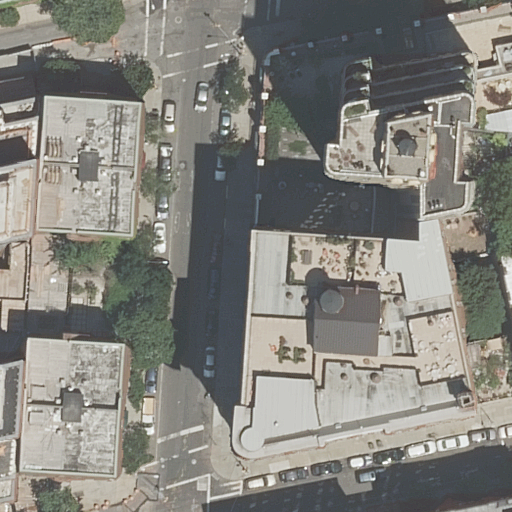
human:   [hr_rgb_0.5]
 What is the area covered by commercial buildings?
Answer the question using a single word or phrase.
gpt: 0m2

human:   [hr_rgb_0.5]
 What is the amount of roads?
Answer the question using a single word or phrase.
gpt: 3

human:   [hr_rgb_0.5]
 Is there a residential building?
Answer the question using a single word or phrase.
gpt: yes

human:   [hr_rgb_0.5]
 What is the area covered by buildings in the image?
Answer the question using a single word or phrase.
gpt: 9256m2

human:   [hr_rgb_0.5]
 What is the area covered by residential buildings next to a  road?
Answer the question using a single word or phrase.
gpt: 9256m2

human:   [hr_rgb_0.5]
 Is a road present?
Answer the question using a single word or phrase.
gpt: yes

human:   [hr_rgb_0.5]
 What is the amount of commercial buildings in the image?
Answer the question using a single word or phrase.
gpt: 0

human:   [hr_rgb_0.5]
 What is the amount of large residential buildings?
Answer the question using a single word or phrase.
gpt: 6

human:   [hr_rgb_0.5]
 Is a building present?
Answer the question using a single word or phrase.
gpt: yes

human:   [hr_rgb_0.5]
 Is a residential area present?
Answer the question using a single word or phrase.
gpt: yes

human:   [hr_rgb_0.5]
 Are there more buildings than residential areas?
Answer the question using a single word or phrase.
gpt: yes

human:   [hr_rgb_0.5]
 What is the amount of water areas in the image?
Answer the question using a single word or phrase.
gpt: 0

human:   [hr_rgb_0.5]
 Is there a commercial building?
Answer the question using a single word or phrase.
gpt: no

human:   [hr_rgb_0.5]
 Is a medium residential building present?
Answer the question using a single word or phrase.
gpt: yes

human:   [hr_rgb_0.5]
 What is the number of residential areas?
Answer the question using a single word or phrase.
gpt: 1

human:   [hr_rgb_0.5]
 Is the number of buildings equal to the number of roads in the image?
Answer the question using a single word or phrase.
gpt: no

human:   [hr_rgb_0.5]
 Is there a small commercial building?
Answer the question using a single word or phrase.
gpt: no

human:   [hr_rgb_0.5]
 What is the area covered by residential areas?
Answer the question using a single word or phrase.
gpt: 1382m2

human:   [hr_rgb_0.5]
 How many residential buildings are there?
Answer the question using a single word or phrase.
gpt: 9

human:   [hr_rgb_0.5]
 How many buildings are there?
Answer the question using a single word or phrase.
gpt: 9

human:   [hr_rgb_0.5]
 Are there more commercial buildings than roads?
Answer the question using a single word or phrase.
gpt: no

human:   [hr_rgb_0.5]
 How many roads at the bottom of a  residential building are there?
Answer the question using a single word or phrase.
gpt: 1

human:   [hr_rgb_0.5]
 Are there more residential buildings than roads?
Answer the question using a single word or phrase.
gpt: yes

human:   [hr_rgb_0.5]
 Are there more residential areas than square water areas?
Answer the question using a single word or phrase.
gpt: yes

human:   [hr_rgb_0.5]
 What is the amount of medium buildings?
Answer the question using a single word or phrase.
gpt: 1

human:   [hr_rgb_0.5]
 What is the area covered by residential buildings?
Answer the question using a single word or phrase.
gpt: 9256m2

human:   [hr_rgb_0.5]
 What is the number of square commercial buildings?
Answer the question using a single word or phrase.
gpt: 0

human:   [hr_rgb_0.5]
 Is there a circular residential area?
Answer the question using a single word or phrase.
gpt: no

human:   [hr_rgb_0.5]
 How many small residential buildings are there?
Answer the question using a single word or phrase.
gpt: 2

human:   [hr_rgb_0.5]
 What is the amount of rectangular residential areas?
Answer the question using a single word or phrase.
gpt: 1

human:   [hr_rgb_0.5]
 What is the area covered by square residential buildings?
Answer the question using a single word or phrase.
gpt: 0m2

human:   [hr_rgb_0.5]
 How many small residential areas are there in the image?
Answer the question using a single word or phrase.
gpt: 0

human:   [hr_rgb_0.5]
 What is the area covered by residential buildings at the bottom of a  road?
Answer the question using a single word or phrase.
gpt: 7210m2

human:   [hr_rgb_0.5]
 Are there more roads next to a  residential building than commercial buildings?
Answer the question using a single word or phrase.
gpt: yes

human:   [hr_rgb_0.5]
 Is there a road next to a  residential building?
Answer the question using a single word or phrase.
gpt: yes

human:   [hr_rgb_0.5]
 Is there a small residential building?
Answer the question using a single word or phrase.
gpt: yes

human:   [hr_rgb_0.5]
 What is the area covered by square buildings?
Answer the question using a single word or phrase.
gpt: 0m2

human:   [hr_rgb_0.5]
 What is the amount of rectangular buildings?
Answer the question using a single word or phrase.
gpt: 5

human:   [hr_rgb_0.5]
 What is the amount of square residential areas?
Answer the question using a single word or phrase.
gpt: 0

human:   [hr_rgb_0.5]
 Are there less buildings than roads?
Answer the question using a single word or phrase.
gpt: no

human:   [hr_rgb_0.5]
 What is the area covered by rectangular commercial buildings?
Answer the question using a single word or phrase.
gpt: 0m2

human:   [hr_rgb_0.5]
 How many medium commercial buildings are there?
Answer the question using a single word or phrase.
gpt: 0

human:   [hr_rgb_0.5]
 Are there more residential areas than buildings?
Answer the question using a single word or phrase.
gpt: no

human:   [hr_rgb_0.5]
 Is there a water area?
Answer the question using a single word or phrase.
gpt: no

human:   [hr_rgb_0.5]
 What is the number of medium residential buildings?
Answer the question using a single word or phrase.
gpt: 1

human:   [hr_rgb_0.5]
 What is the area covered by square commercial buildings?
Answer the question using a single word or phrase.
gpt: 0m2

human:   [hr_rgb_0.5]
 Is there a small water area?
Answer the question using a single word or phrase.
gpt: no

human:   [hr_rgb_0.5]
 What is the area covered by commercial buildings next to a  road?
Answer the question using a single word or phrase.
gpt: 0m2

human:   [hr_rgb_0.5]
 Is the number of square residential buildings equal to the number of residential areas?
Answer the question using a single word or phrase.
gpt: no

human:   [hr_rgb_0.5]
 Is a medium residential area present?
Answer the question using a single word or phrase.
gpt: no

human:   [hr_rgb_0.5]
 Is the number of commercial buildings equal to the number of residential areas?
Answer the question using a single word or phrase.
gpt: no

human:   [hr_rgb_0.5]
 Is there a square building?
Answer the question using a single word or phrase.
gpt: no

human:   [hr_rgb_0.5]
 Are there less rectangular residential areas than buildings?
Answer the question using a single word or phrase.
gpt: yes

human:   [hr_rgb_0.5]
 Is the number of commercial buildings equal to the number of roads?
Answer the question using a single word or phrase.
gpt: no

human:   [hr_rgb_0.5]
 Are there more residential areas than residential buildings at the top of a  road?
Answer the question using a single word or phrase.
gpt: no

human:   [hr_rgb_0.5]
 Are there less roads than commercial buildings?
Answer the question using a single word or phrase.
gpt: no

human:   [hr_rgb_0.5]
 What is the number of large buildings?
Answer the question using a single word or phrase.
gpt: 6

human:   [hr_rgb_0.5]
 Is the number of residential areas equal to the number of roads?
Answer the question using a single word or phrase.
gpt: no

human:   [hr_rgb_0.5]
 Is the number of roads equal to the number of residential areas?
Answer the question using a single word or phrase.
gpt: no

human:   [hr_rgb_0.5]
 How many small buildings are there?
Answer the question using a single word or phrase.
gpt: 2

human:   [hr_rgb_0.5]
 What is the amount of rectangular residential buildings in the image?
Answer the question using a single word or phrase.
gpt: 5

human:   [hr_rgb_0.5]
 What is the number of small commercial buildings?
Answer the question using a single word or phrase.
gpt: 0

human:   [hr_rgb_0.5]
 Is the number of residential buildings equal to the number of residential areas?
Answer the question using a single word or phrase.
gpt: no

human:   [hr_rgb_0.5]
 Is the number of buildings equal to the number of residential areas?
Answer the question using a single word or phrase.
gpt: no